Field crop: tomato
Growth stage: 1
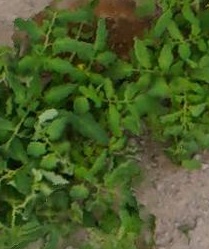
Species: tomato